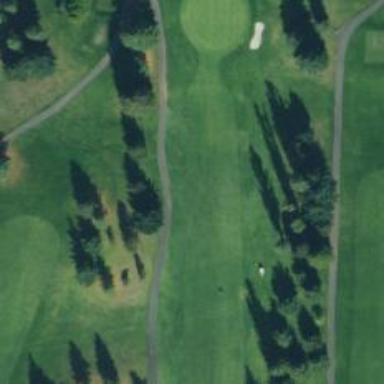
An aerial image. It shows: Golf hole.